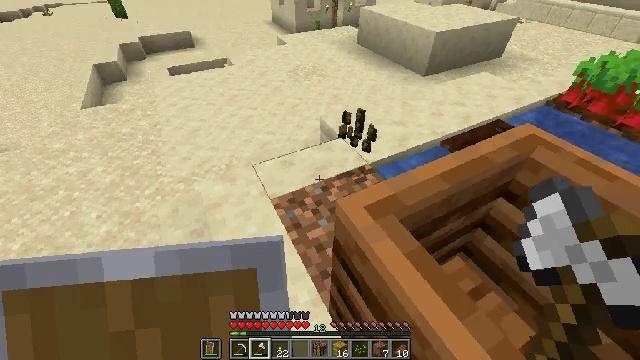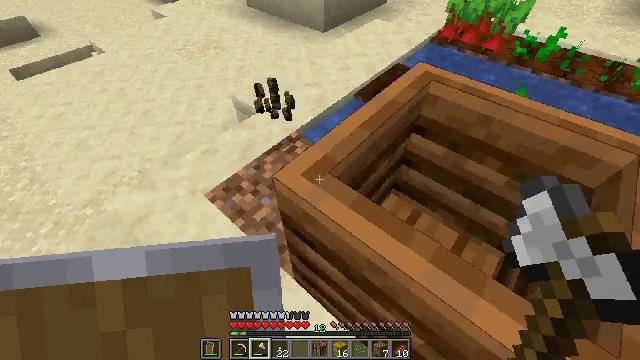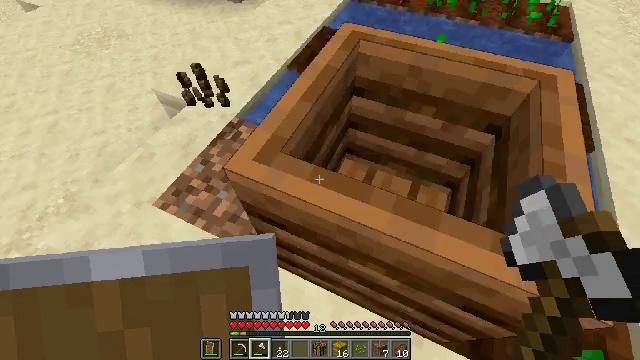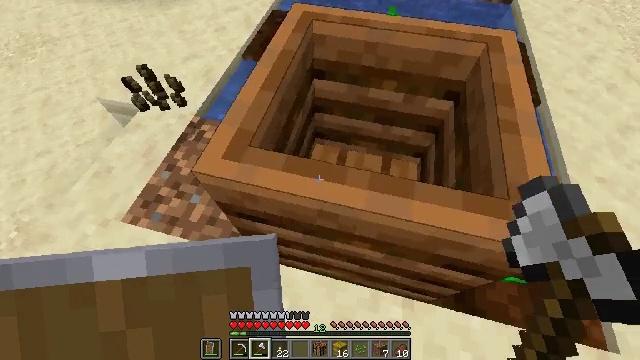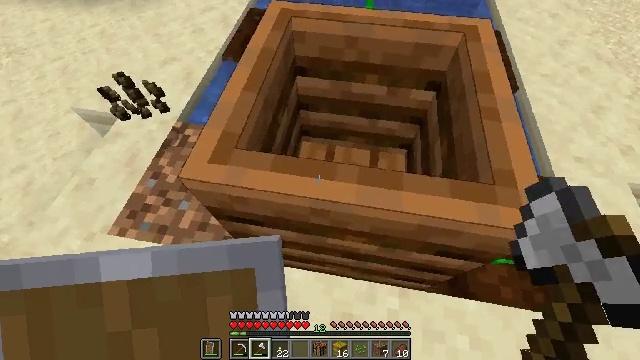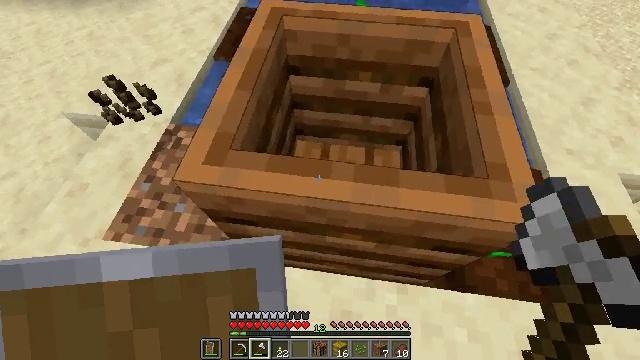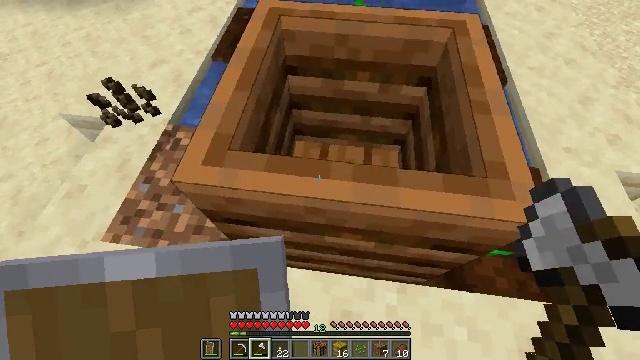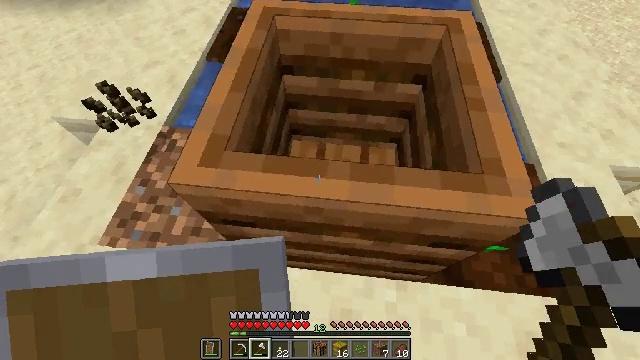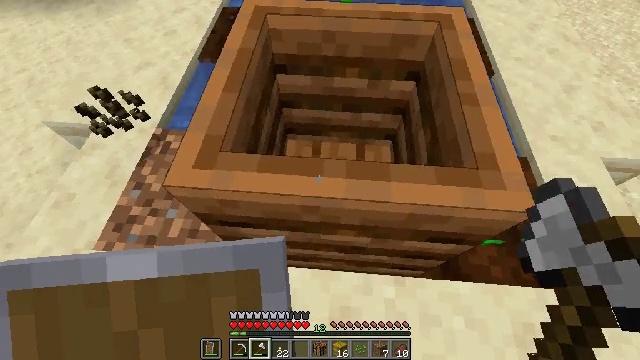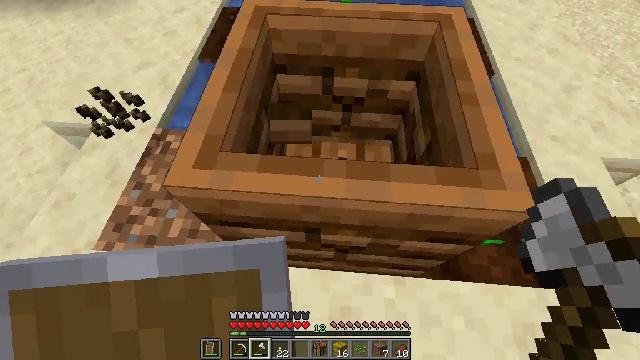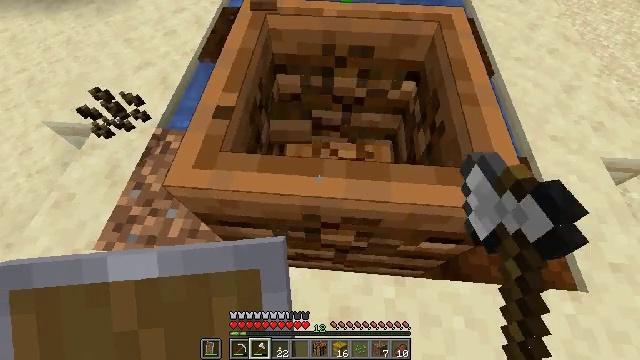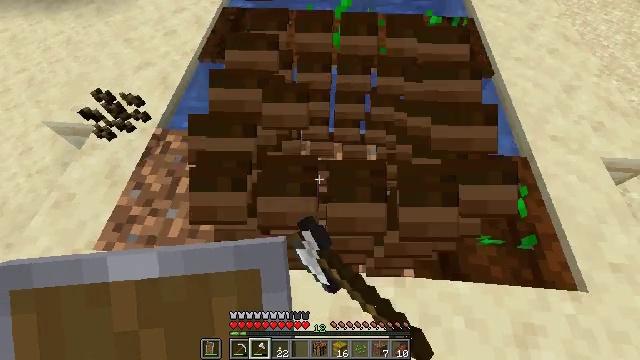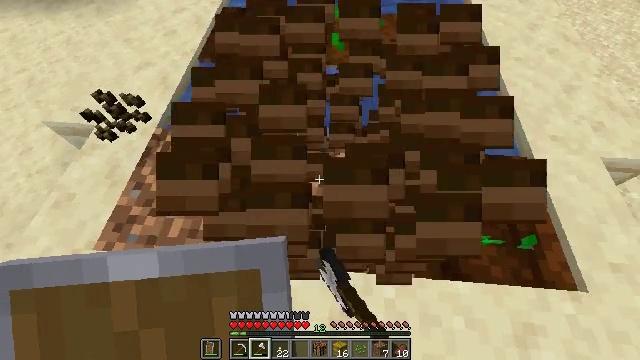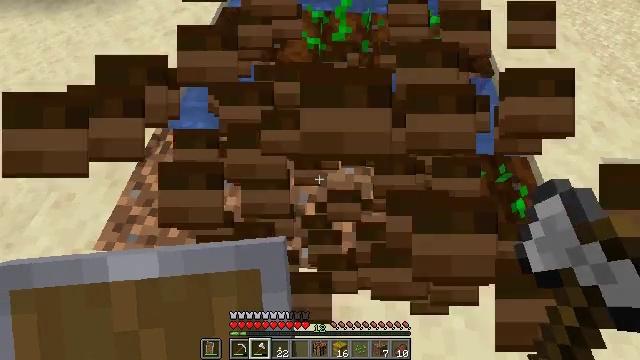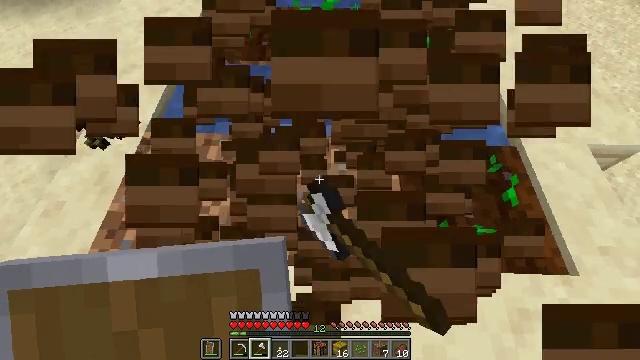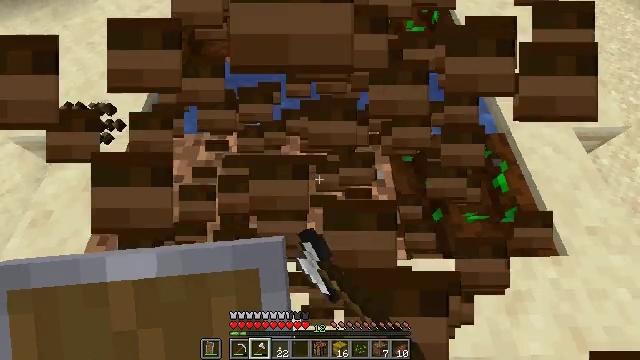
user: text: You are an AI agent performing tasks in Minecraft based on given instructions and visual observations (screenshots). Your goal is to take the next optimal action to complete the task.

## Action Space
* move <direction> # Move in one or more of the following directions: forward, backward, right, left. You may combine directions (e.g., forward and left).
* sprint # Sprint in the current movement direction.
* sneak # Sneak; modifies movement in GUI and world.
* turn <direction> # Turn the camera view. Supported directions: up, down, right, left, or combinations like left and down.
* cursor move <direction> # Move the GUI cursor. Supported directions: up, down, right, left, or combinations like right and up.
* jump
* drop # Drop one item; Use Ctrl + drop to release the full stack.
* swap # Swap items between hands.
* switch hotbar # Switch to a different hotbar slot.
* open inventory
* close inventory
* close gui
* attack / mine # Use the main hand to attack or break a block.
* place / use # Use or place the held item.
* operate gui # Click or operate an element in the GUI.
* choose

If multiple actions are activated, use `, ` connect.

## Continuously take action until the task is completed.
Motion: motion action
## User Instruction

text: Attack the composter to add it to your inventory.
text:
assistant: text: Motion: turn right and down
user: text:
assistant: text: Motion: turn right and down
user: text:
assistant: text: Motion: turn right and down
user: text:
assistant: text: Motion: turn right
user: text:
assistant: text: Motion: turn right
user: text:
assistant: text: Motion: no_op
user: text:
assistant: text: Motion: turn right
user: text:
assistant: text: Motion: turn right
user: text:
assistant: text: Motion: attack / mine
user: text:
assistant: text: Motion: attack / mine
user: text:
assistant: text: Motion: attack / mine
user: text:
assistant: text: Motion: attack / mine
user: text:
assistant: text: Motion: attack / mine
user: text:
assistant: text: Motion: turn right, attack / mine
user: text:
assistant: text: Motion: turn right and down, attack / mine
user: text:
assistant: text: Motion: attack / mine